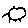
Label: sun